Field crop: maize
Growth stage: 2
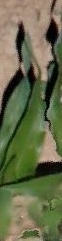
Species: maize